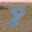
Label: 8